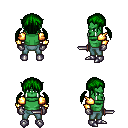
a pixel art fantasy rpg character, male body template, orc, green skin, gold arm armor, teal pants, green twin-tailed hairstyle, metal gloves, metal boots, dagger, four views (front, back, left, right), 2x2 character sprite sheet, small pixel art, hard edges, no anti-aliasing